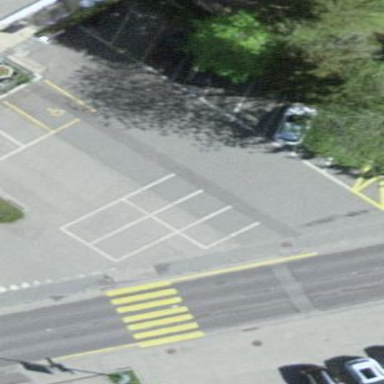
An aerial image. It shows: Street side parking area.